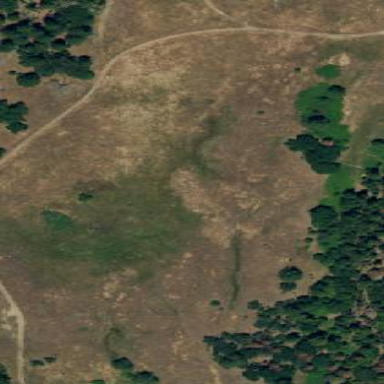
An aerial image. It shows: Beautiful meadow with lush grassland vegetation.